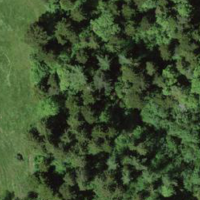
EUNIS habitat code: 44
Species observed at this site:
Aquilegia vulgaris